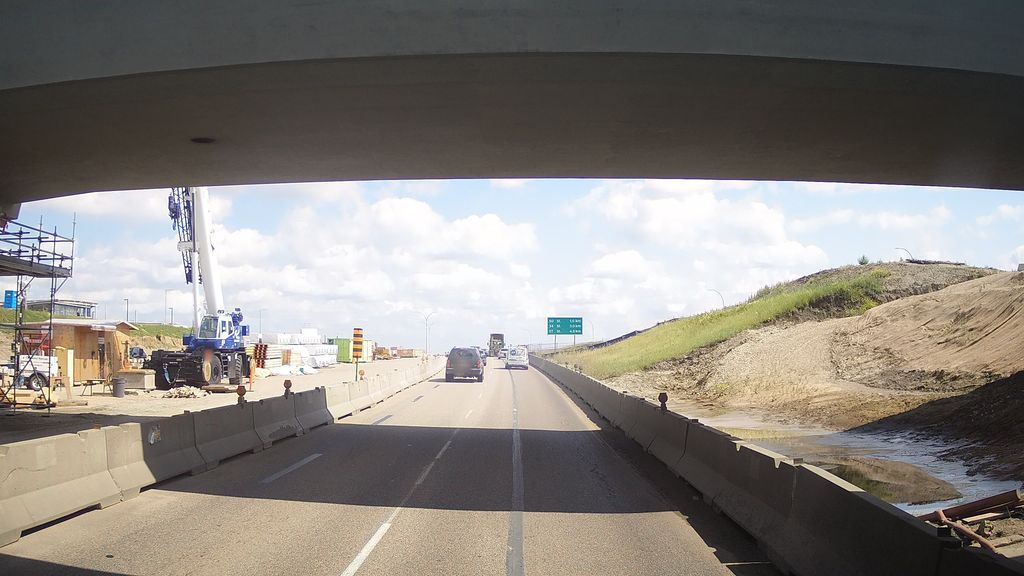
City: edmonton